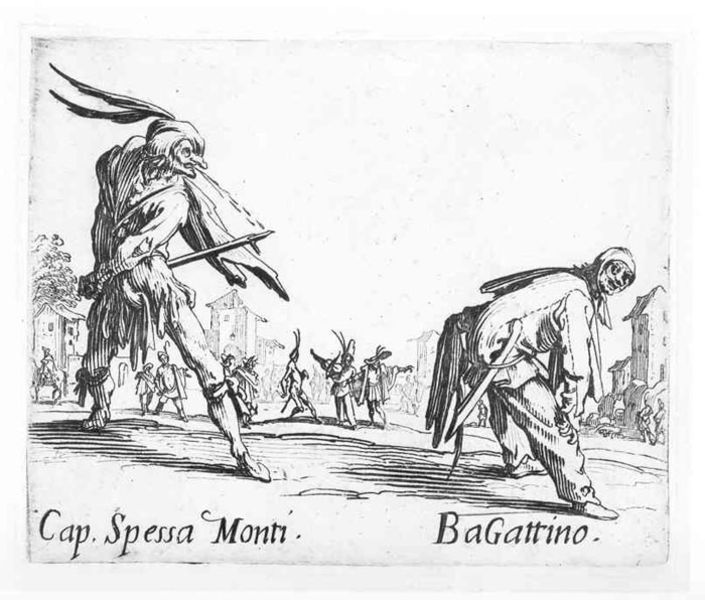
Titel: Cap. Spessa Monti, BaGattino
Künstler: Jacques Callot
Standort: Karlsruhe
Institution: Staatliche Kunsthalle Karlsruhe
Schlagwörter: crowd, fancy, feathers, fight, hat, men, people, soldier, sword, swords, white, black, figures, grey, hair, nose, old, portrait, theatre, print, two, feather, fighting, man, sky, tree, building, houses, street, trees, village, death, costume, helmet, drawing, paper, black and white, cap, caricature, etching, sketch, battle, boots, devil, faces, pen, town, italy, city, human, cape, music, history, ink, square, theater, buildings, italian, venice, bend, butt, engraving, medieval, draw, war, warrior, play, spire, playing, carnival, clown, jester, mask, mittelalter, humans, stick, dancing, standing, masks, teufel, evil, latin, text, witch, killing, weapon, ass, makeup, spear, violin, outfit, ugly, sticks, kneel, hood, fiddle, funny, duel, stab, torture, grotesque, costumes, weapons, schwarz weiß, flugblatt, schwert, kampf, buttom, bent over, commedia dell'arte, punishment, clowns, jesters, middle class, dual, fool, captain, bagattino, batle, political, line drawing, monotone, show, actors, weird, comida, papaer, cap spessa monti, solider, entertainers, captai, backside, joker, hooded, sheath, bleisitft, zeichunung, punish, cyrano de bergerac, spessa, hosues, cap. spessa monti, monri, buildingws, ld, ap. spressa monti, bowed, cap. spessa monti., monti, graffic, ponishment, feathered hat, bagattrino, mocking, fools, mock, spit, taunt, giugnol, guignol, spitting, cap spessa, misbehavior